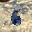
Label: 6